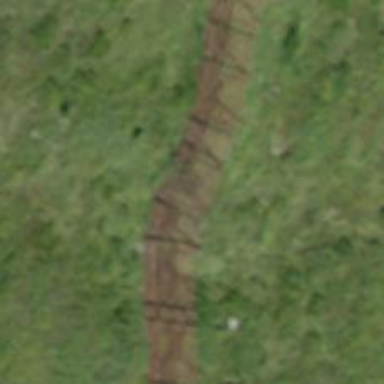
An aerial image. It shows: Avalanche protection fence.